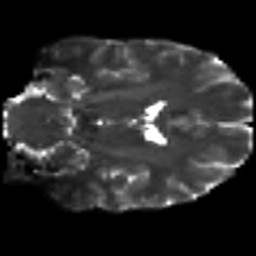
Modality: T2w
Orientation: coronal
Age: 23
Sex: male
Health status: healthy
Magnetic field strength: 3 T
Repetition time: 8.4 s
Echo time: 0.0926 s